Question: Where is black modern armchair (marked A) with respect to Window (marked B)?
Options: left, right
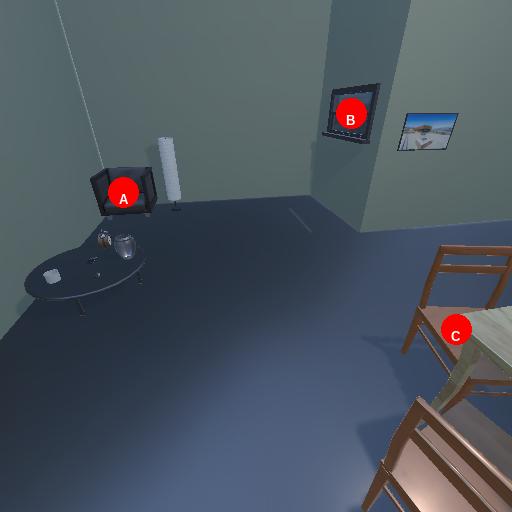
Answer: left